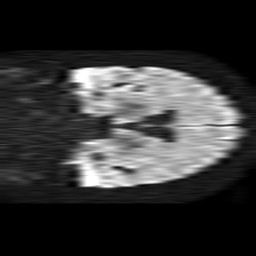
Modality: TRACE
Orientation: coronal
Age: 55
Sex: female
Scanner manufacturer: philips
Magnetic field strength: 1.5 T
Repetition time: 4.6 s
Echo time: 0.08631 s